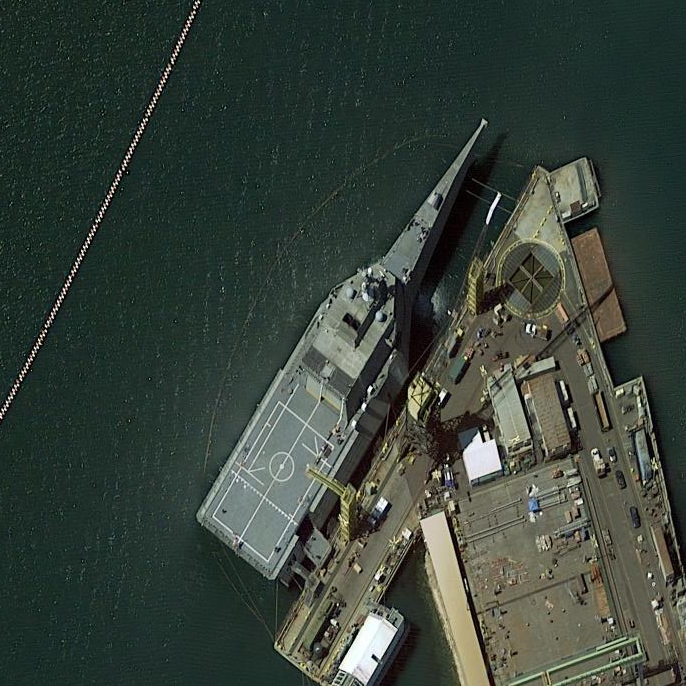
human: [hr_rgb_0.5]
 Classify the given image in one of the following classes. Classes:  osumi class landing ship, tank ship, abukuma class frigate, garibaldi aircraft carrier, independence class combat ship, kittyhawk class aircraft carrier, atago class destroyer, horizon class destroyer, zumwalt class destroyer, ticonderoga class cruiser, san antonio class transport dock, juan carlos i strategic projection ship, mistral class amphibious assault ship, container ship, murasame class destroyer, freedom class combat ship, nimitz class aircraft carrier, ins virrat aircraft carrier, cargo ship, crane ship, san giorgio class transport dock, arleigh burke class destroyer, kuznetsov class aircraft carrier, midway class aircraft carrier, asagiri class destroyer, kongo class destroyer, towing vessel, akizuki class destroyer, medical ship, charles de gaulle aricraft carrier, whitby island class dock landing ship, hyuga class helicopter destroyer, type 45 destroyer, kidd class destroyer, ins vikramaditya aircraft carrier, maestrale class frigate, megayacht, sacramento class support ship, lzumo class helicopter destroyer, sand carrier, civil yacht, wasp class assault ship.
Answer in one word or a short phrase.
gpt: Independence class combat ship